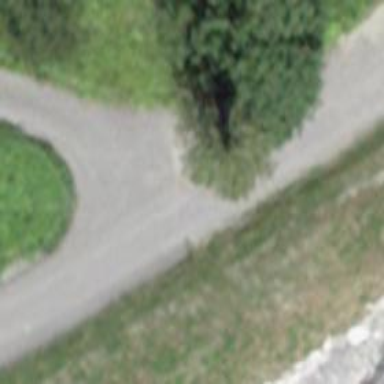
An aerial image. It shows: Well-maintained track road of grade 1.